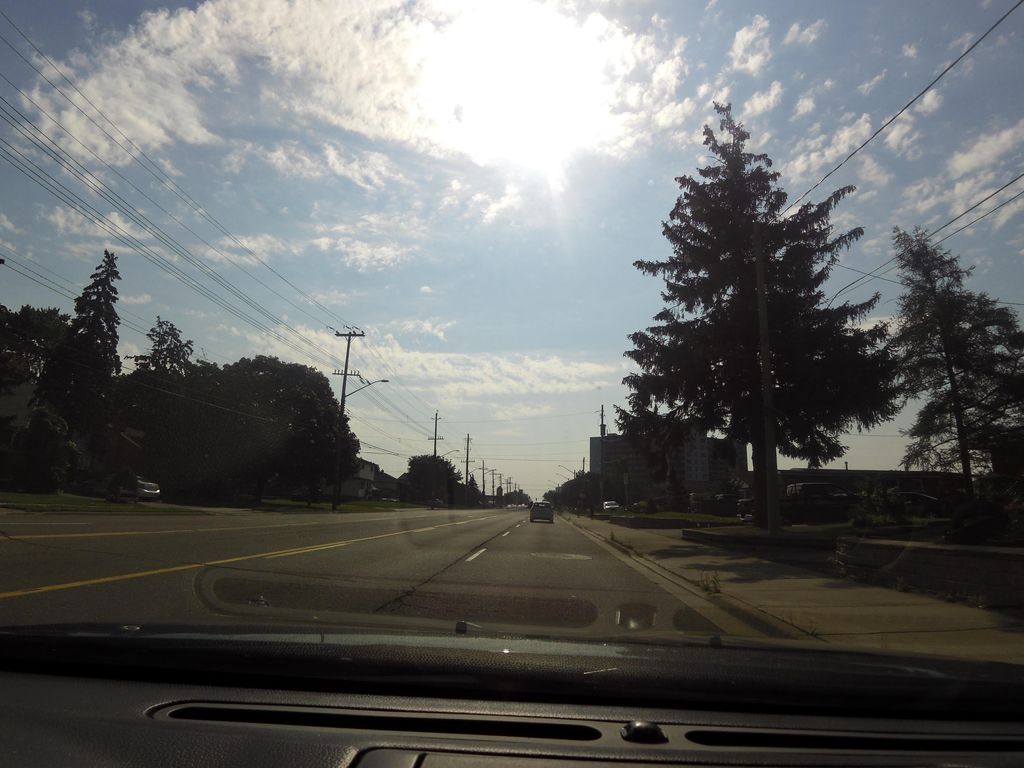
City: hamilton